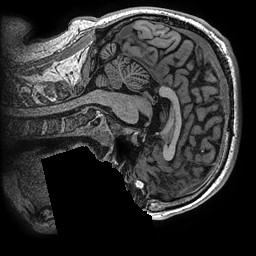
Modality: T1w
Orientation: sagittal
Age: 29
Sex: male
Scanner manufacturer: ge
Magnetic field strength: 3 T
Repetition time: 0.006952 s
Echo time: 0.00292 s